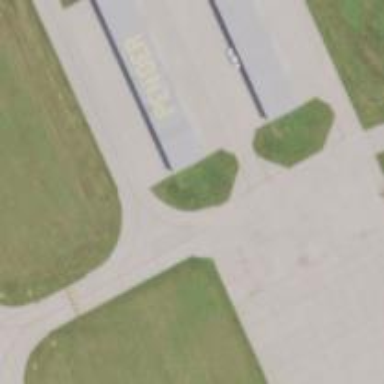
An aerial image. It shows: Image of taxiway at airport.